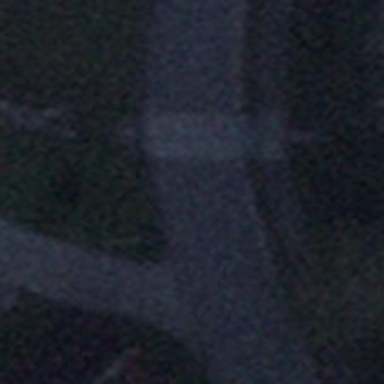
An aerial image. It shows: Asphalt tertiary road on bridge.